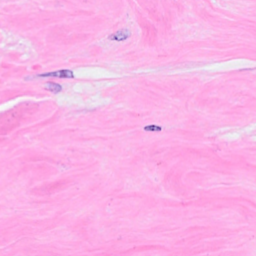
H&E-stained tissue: Breast